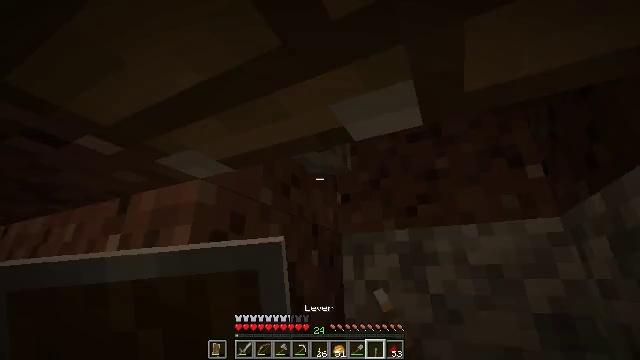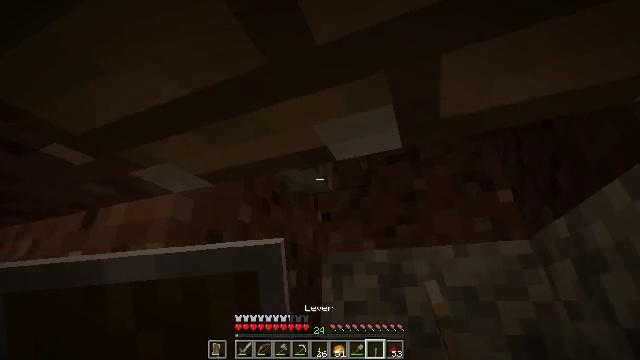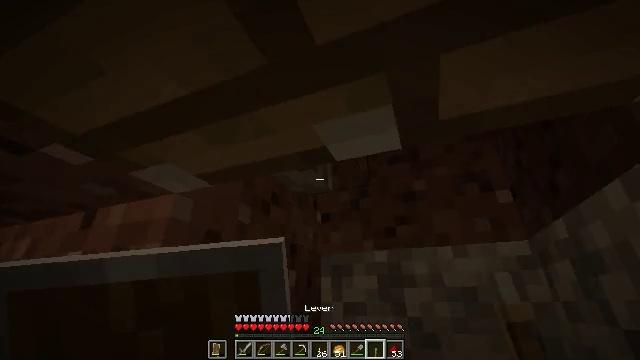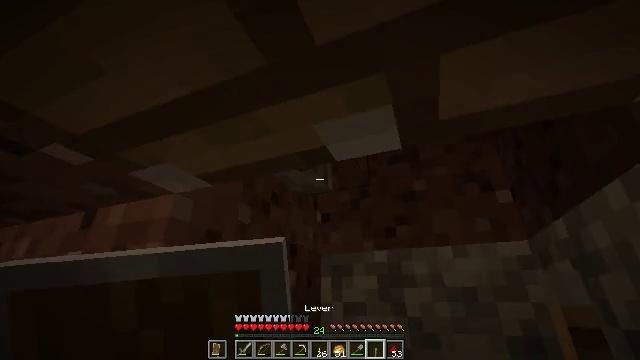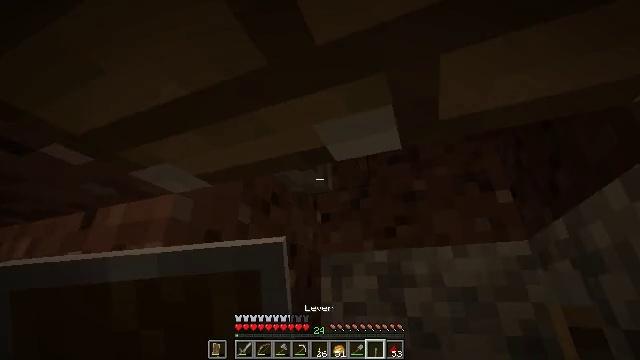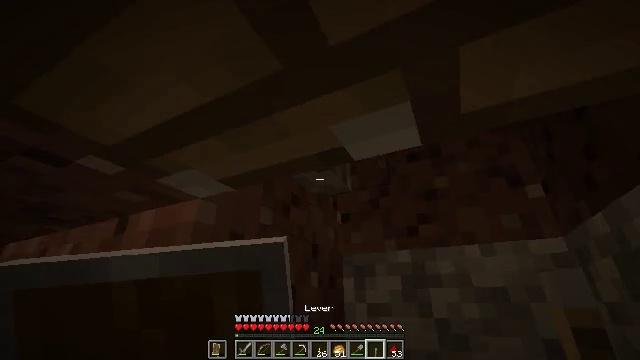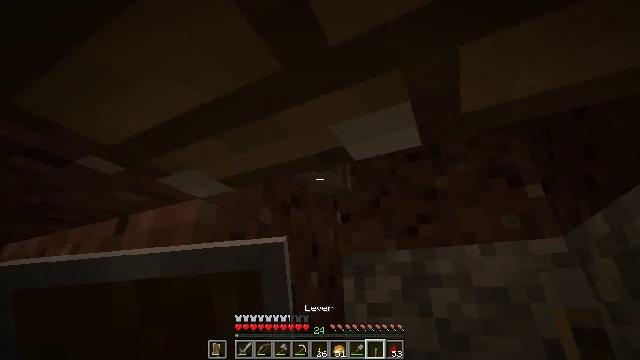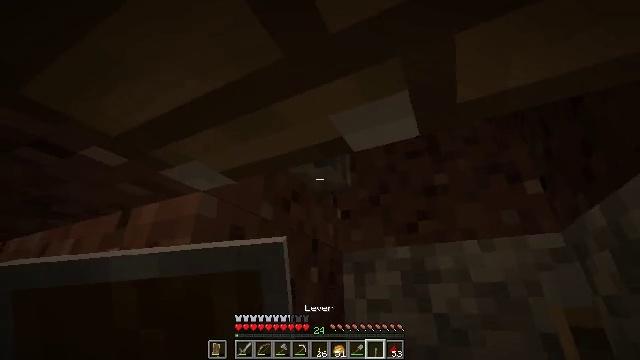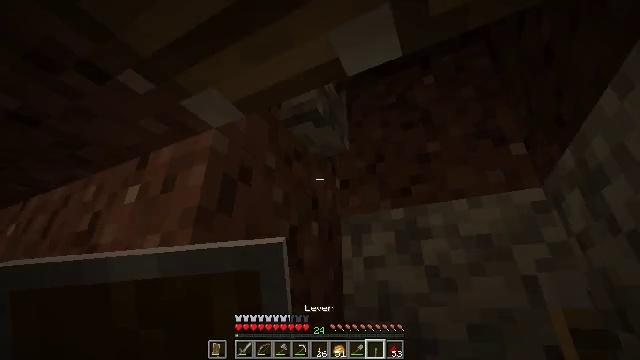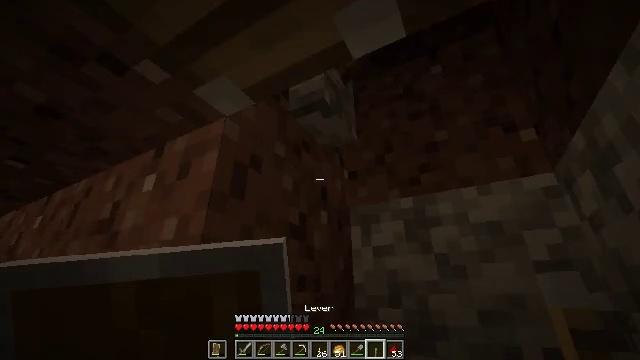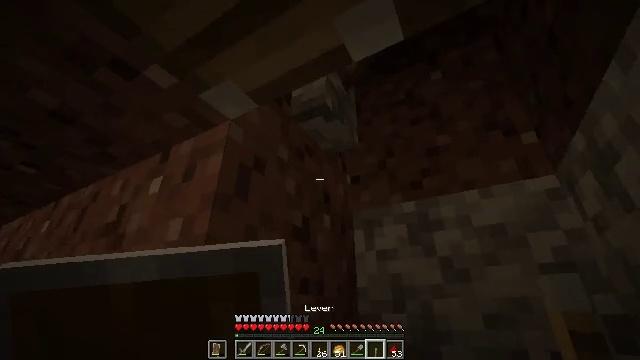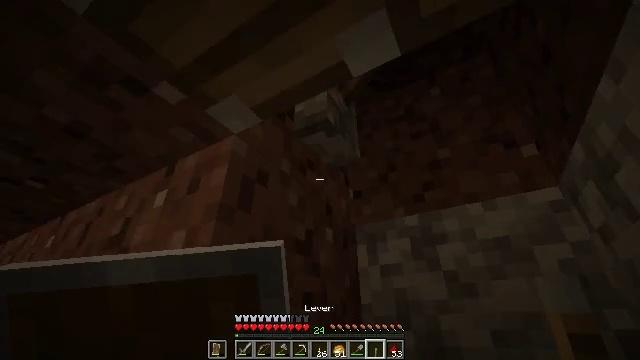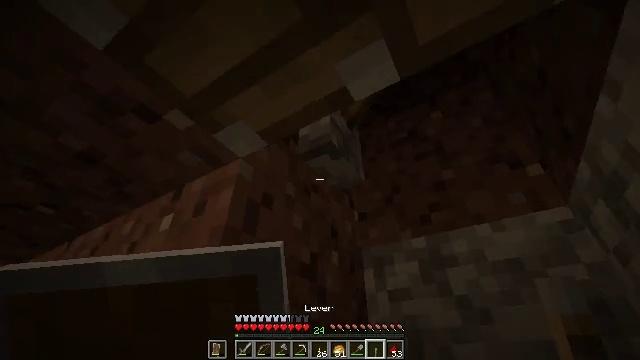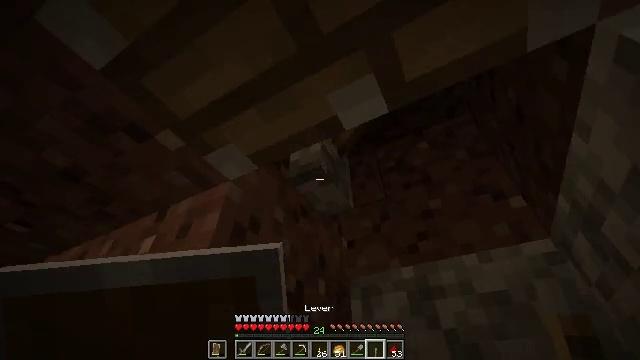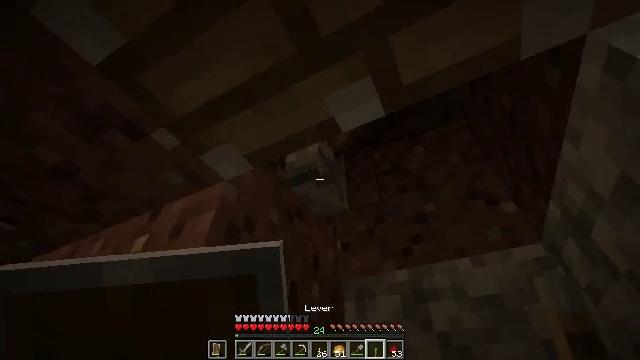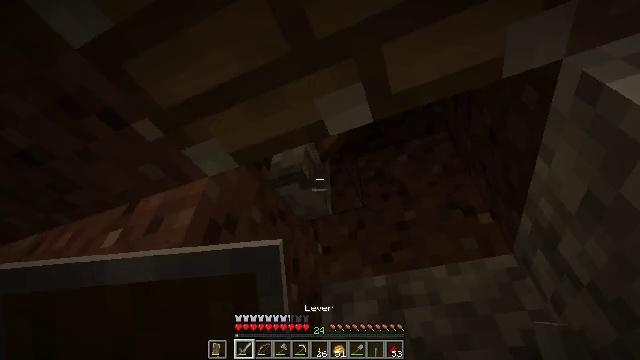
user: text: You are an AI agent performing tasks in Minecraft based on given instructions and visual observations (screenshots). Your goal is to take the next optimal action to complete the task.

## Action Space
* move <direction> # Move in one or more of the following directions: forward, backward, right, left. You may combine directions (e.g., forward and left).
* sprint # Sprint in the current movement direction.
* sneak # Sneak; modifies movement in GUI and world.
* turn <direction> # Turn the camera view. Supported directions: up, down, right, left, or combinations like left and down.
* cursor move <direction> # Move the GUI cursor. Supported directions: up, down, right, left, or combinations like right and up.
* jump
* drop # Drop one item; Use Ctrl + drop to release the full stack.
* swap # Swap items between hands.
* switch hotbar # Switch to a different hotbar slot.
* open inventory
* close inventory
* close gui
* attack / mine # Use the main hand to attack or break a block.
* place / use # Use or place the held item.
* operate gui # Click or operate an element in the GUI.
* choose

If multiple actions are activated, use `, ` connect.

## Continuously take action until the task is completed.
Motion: motion action
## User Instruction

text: Destroy the piston head component.
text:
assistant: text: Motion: turn right and up
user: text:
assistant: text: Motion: no_op
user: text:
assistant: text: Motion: no_op
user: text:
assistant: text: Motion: no_op
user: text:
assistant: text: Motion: turn left
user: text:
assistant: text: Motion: sneak
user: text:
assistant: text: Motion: sneak
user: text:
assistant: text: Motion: move right, sneak
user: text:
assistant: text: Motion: move right, sneak, turn left
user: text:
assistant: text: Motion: move right, sneak, turn up
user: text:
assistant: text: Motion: move right, sneak, turn up
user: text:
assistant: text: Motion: move right, sneak, turn left and up
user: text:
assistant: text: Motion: move right, sneak, turn right and up
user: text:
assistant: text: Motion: sneak, turn right
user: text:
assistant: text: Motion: sneak, turn right, switch to hotbar 1
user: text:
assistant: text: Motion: sneak, switch to hotbar 1
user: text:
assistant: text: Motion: sneak
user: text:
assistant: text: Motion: sneak
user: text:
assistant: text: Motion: sneak, turn up
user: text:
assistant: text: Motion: sneak, turn up, use / place
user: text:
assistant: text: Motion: sneak, use / place
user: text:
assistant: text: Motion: sneak, turn up
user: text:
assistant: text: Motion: sneak
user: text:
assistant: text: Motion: sneak
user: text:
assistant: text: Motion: sneak
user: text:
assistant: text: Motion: sneak, use / place
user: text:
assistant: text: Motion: sneak, use / place
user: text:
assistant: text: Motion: sneak, use / place
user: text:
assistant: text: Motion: sneak
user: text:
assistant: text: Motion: sneak